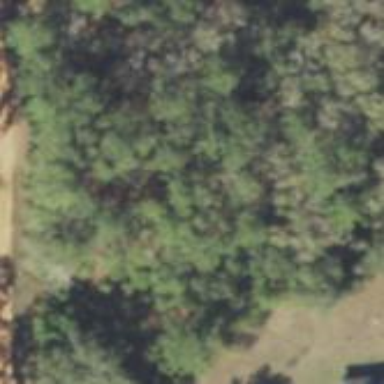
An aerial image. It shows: Mixed woodland area with various types of leaves.